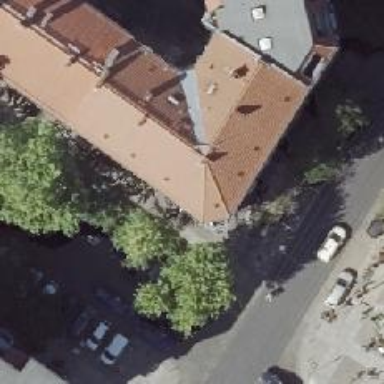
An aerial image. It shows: Furniture shop.